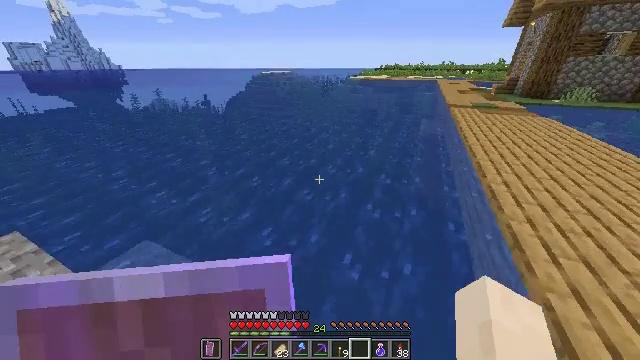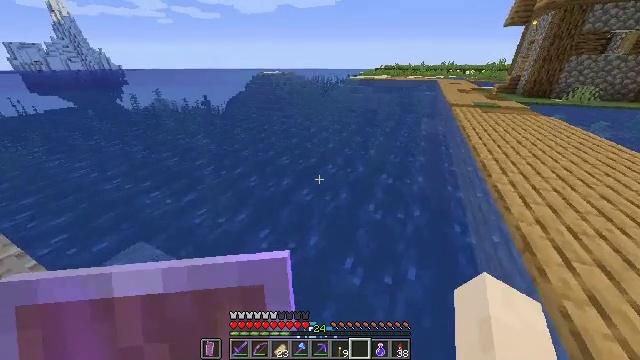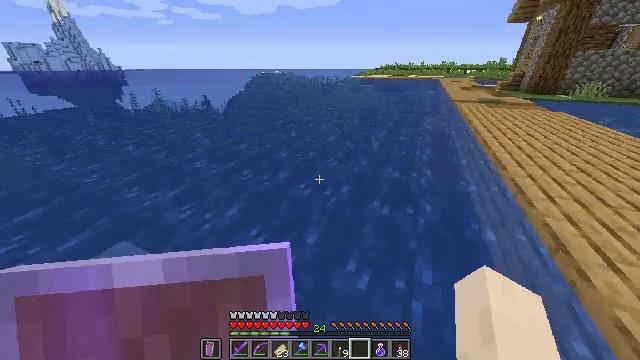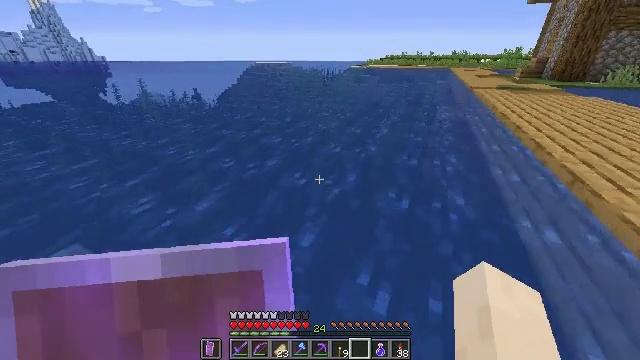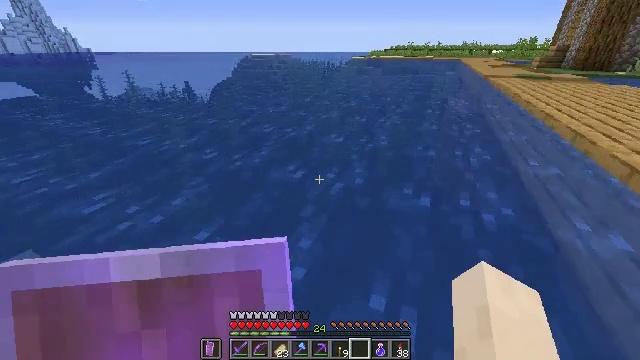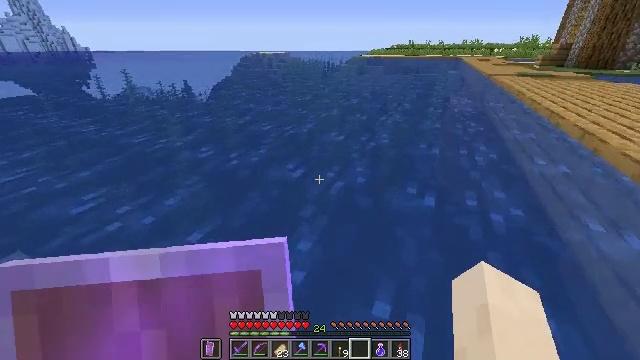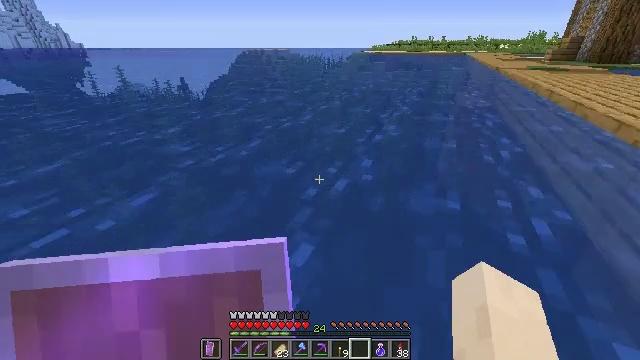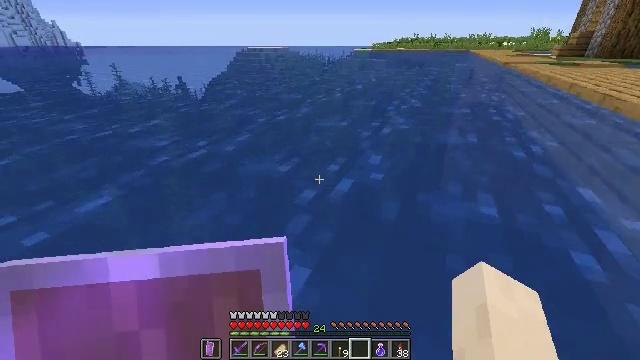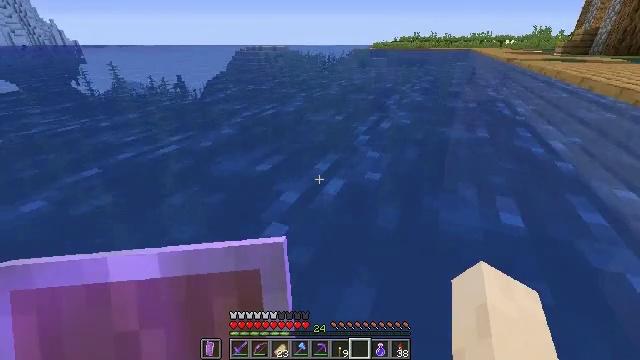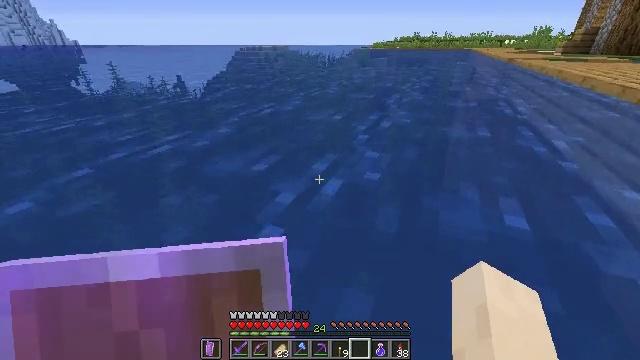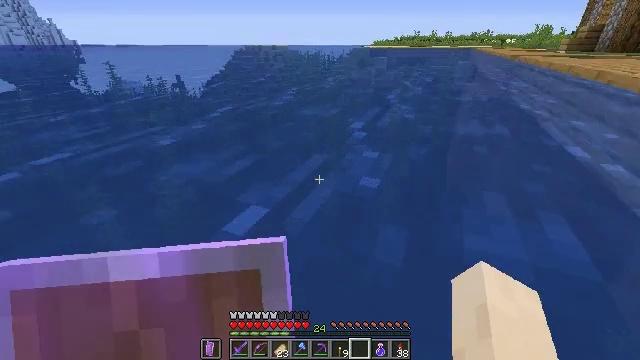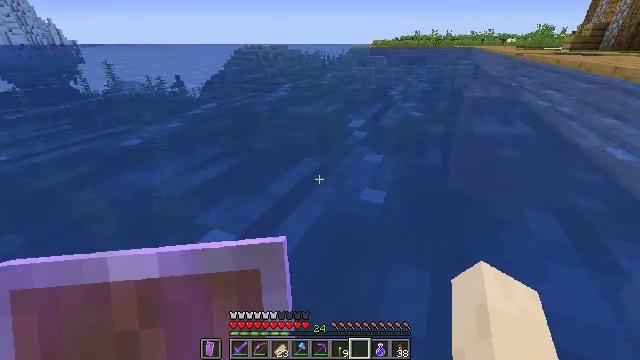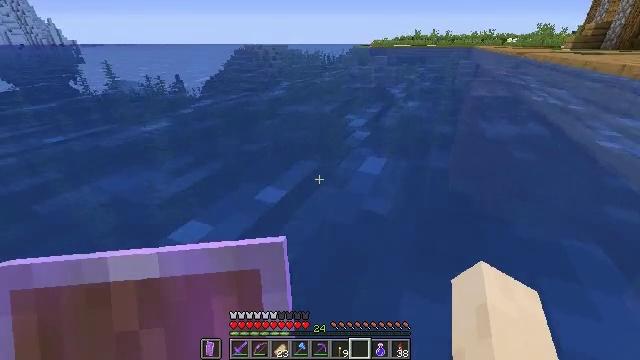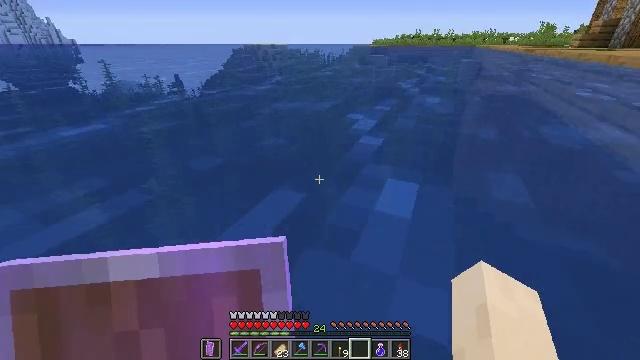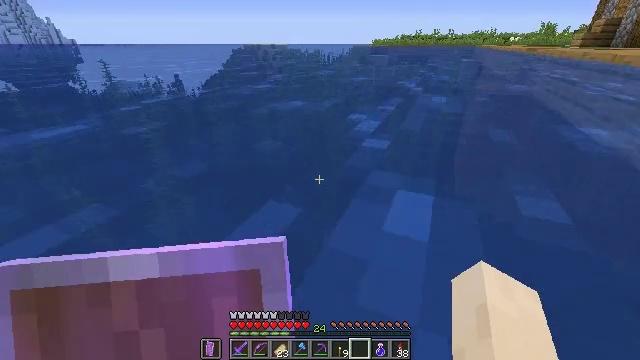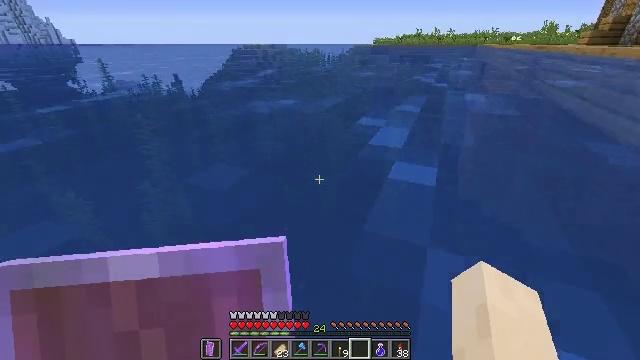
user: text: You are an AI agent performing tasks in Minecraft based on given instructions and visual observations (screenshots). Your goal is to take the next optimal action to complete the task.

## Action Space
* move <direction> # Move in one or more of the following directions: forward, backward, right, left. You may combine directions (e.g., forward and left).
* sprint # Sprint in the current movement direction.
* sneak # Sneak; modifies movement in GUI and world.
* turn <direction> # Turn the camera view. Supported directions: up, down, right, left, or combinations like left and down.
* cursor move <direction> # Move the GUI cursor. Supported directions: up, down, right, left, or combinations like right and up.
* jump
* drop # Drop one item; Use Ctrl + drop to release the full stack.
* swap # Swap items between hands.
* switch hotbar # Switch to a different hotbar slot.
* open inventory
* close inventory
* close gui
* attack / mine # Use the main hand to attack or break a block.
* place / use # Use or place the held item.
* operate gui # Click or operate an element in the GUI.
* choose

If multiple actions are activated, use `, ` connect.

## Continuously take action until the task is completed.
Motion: motion action
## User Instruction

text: Collect chiseled stone bricks for building.
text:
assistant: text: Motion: move forward, sprint
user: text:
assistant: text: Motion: move forward, sprint
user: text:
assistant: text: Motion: move forward, sprint
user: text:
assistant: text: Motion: move forward, sprint
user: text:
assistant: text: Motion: move forward, sprint
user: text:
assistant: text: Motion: move forward, sprint
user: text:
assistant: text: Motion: move forward, sprint
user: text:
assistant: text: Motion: move forward, sprint
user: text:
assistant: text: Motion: move forward, sprint
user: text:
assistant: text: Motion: move forward, sprint
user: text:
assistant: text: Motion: move forward
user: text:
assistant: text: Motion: move forward
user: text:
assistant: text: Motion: move forward
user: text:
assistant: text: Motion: move forward
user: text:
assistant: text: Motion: move forward
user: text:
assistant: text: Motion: move forward
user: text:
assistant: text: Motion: move forward
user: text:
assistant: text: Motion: move forward
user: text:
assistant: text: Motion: move forward
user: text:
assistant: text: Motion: move forward
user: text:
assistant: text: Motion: move forward
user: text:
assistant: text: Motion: move forward
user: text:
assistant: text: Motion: move forward
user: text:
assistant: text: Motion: move forward
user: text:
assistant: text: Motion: move forward
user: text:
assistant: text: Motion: no_op
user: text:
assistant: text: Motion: no_op
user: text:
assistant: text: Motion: no_op
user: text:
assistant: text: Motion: no_op
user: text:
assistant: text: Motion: no_op